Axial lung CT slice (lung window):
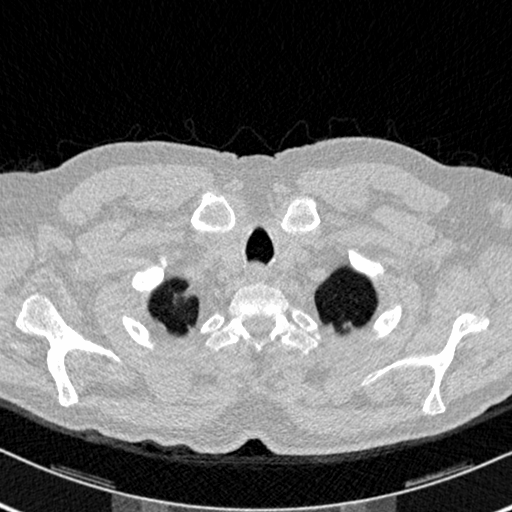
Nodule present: no